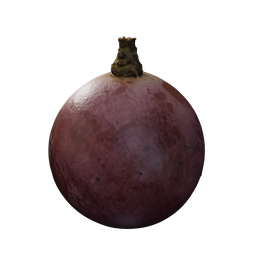
Label: nature